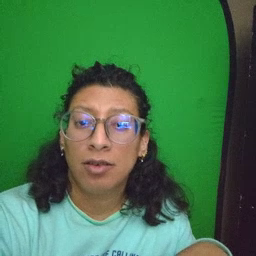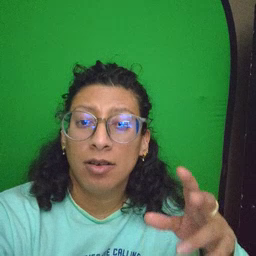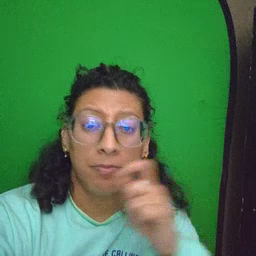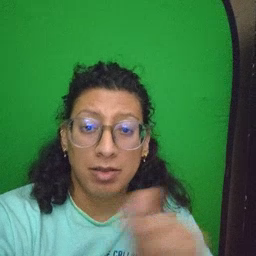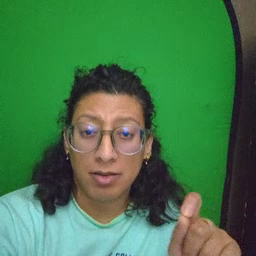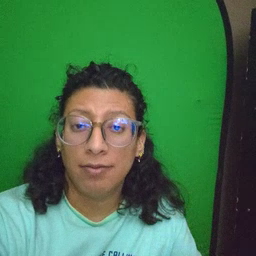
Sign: pen